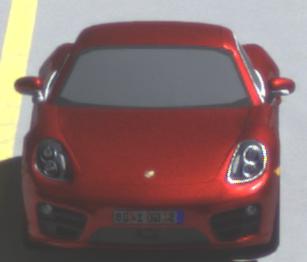
Make: Porsche
Model: Cayman
Detailed model: Cayman (981C)
Model produced from: 2013/03
Model produced until: 2014/04
Doors: 2
Color: red
Road condition: dry road
Daytime: midday
Contrast: medium contrast